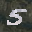
Label: 5